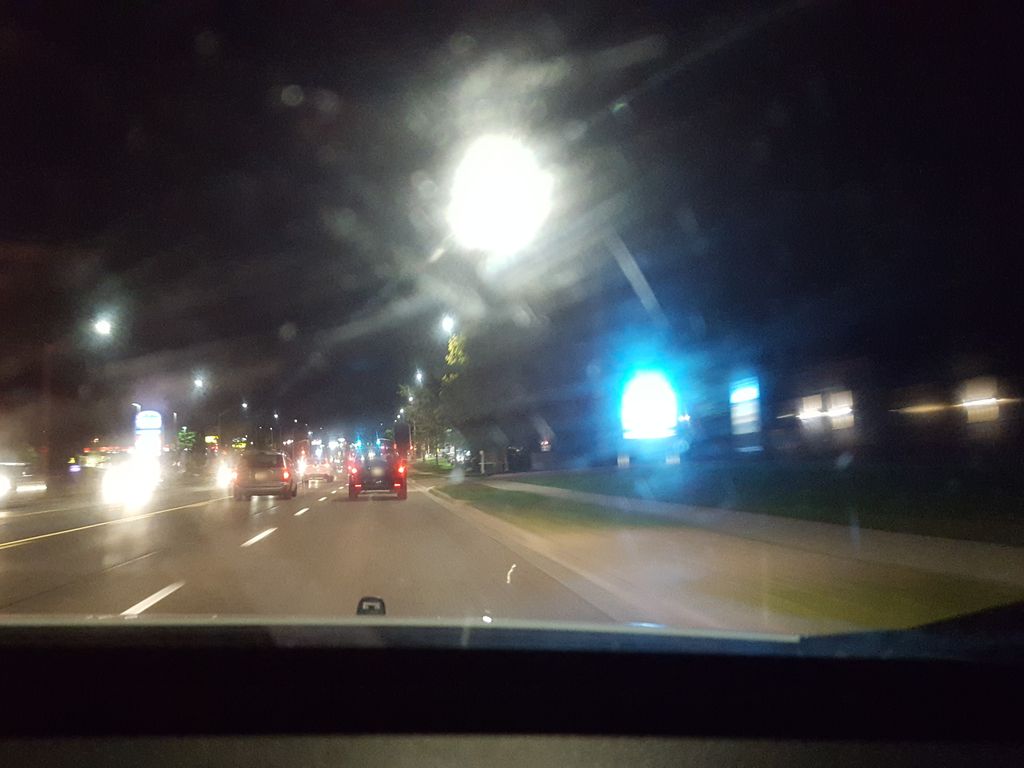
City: hamilton